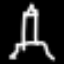
Label: The Eiffel Tower